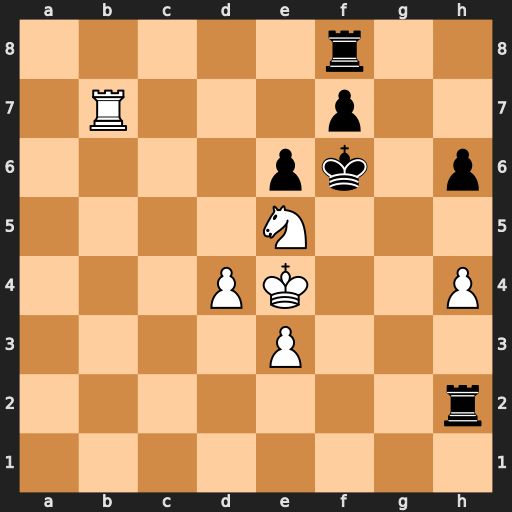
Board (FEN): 5r2/1R3p2/4pk1p/4N3/3PK2P/4P3/7r/8
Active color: w
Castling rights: -
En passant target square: -
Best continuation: Ng4+ Kg6 Nxh2